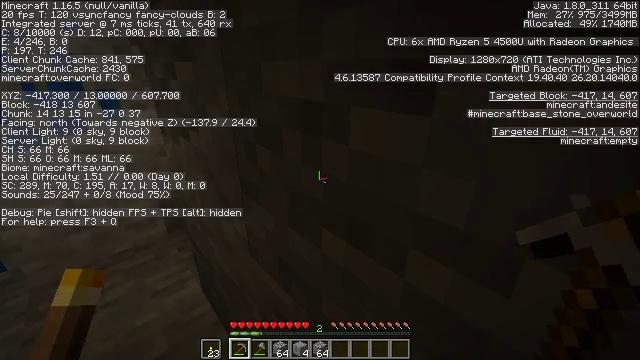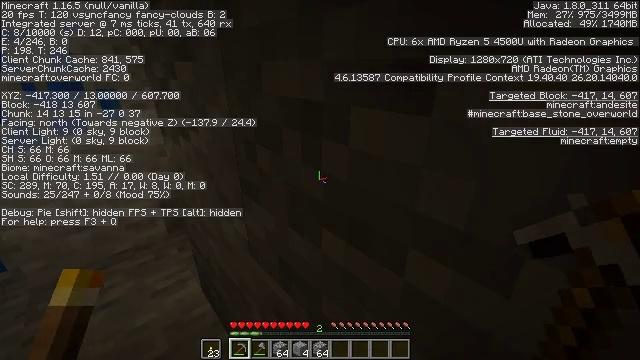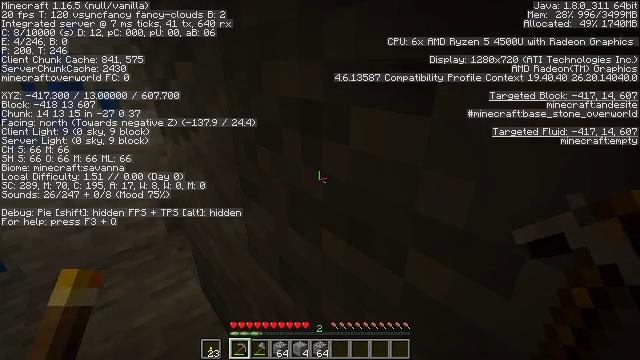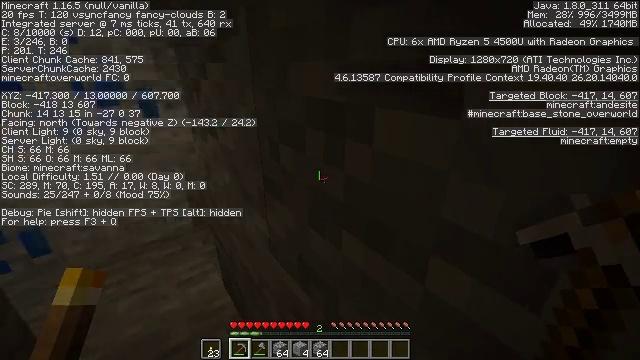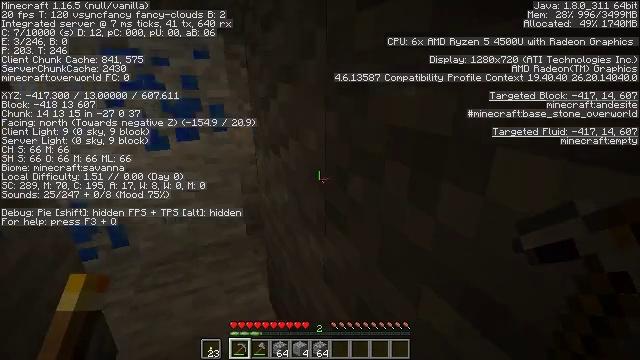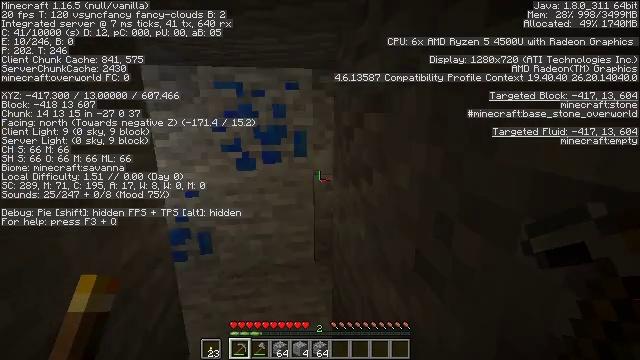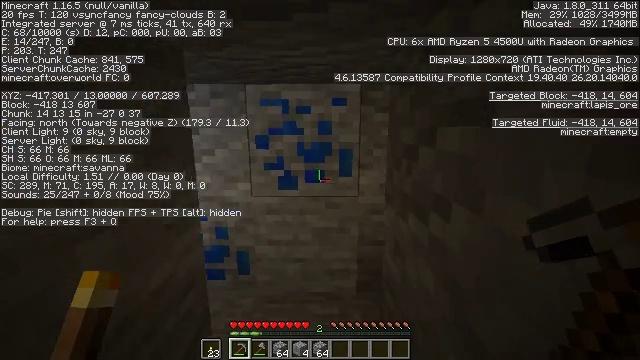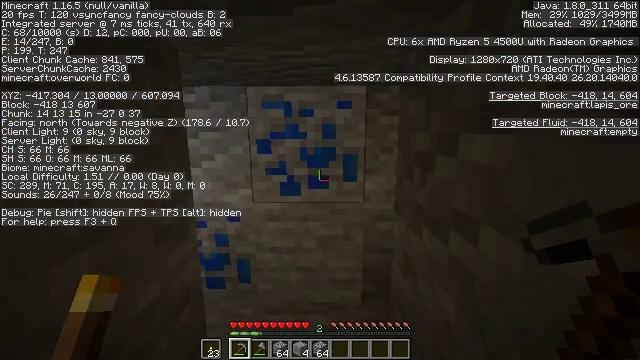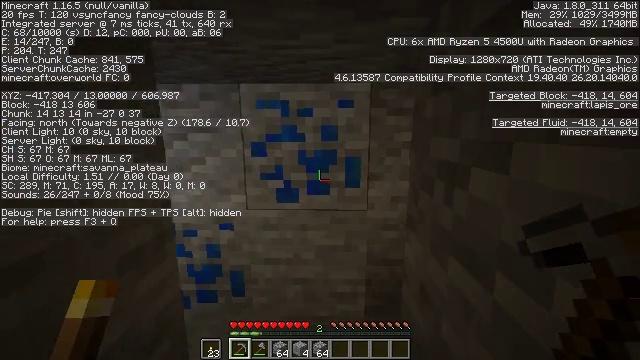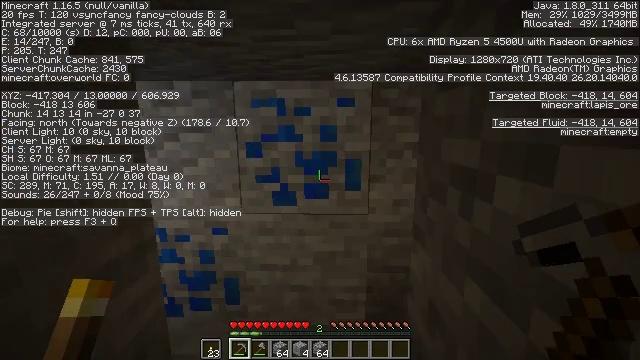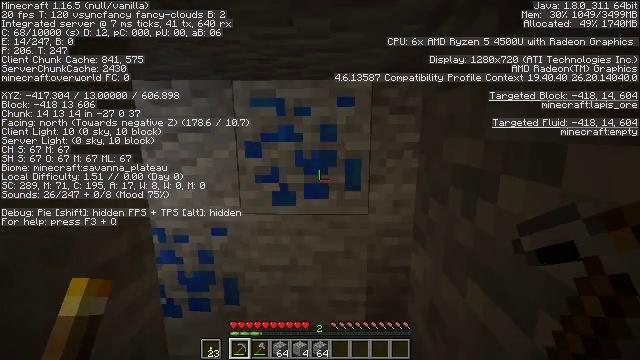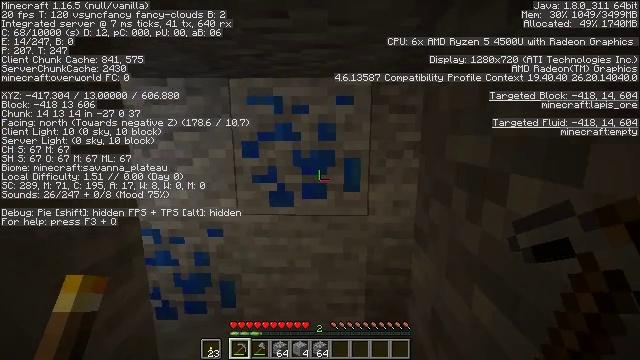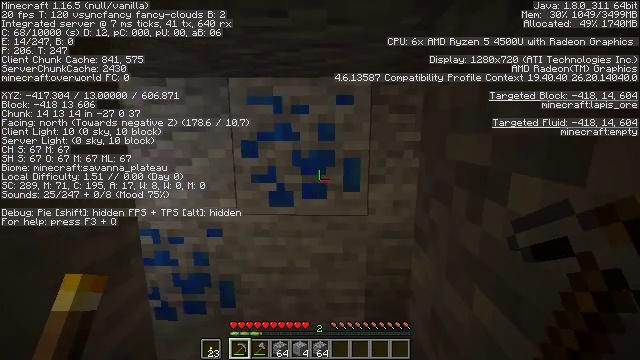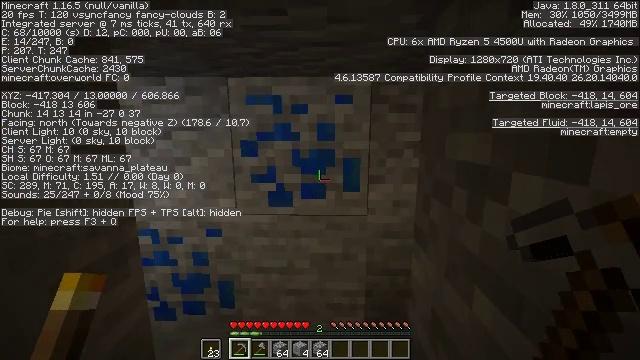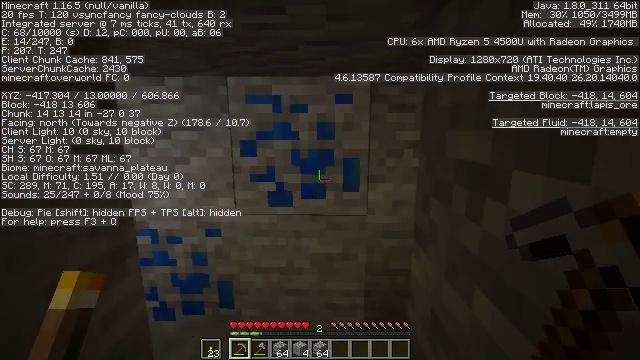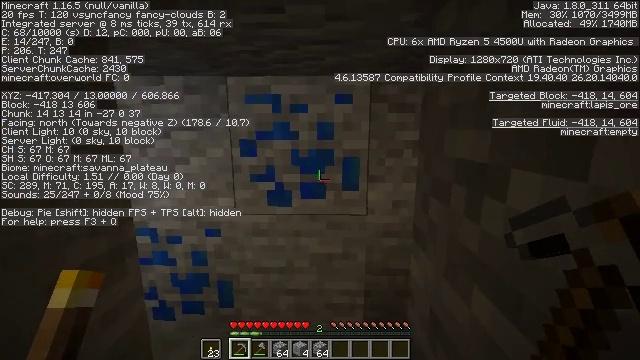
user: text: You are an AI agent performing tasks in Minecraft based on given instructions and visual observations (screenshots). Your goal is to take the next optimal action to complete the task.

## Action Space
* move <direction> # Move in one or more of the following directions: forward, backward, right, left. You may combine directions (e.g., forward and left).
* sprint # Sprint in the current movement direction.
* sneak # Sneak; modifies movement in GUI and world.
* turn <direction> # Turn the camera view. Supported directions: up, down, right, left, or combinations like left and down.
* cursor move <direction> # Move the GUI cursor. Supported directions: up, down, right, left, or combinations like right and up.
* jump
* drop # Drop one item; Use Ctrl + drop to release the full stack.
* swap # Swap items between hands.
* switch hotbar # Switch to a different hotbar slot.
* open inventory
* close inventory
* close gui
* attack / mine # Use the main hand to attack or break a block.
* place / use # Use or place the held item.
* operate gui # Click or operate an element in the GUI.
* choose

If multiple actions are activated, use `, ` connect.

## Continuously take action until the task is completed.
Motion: motion action
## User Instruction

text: Break lapis ore with a pickaxe.
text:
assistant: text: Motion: no_op
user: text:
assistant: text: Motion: no_op
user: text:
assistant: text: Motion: turn left
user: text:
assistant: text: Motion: move forward, turn left and up
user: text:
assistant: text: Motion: move forward, turn left and up
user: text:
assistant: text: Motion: move forward, turn left and up
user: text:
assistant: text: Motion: move forward
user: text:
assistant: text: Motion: no_op
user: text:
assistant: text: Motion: no_op
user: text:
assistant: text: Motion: no_op
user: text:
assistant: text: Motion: no_op
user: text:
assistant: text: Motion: no_op
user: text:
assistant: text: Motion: no_op
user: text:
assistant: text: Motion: no_op
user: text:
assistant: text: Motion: no_op
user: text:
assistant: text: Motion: move forward
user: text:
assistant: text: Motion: move forward
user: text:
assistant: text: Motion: move forward
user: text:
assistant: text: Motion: move forward
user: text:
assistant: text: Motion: move forward
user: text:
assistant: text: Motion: move forward
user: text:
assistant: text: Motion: move forward
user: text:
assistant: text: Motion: no_op
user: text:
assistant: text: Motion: no_op
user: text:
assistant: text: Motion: no_op
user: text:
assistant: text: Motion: attack / mine
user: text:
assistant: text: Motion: attack / mine
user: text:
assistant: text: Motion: attack / mine
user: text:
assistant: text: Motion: attack / mine
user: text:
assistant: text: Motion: attack / mine